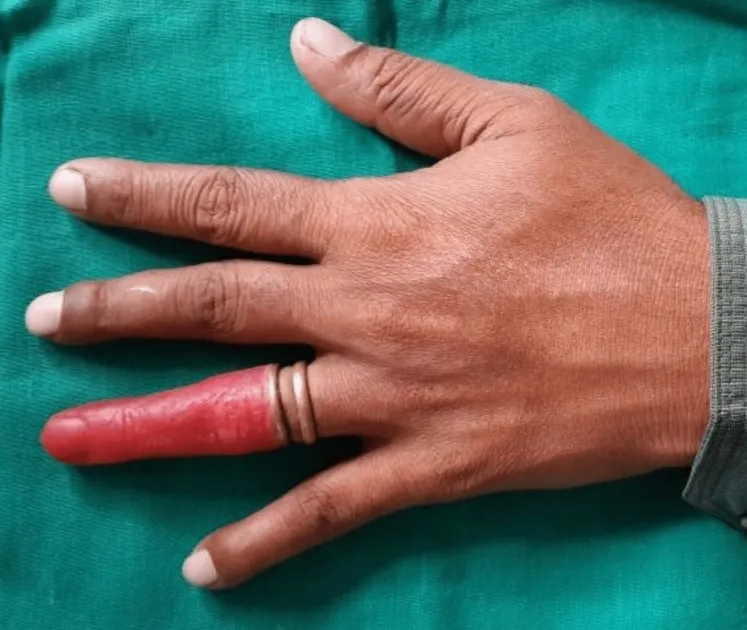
Wax pattern with a copper framework.
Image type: medical_photograph (skin_photograph)